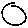
Label: circle